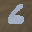
Label: 6